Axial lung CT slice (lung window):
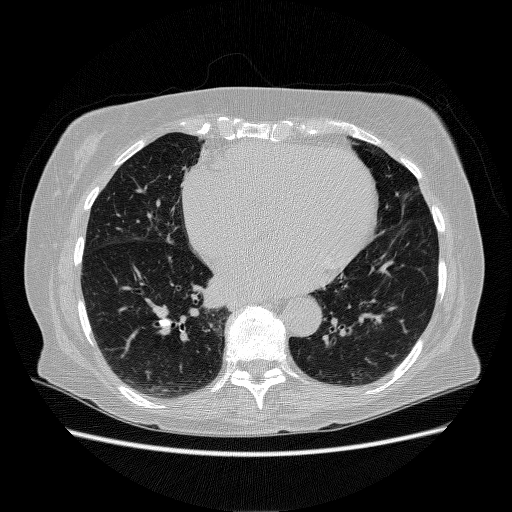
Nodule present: no